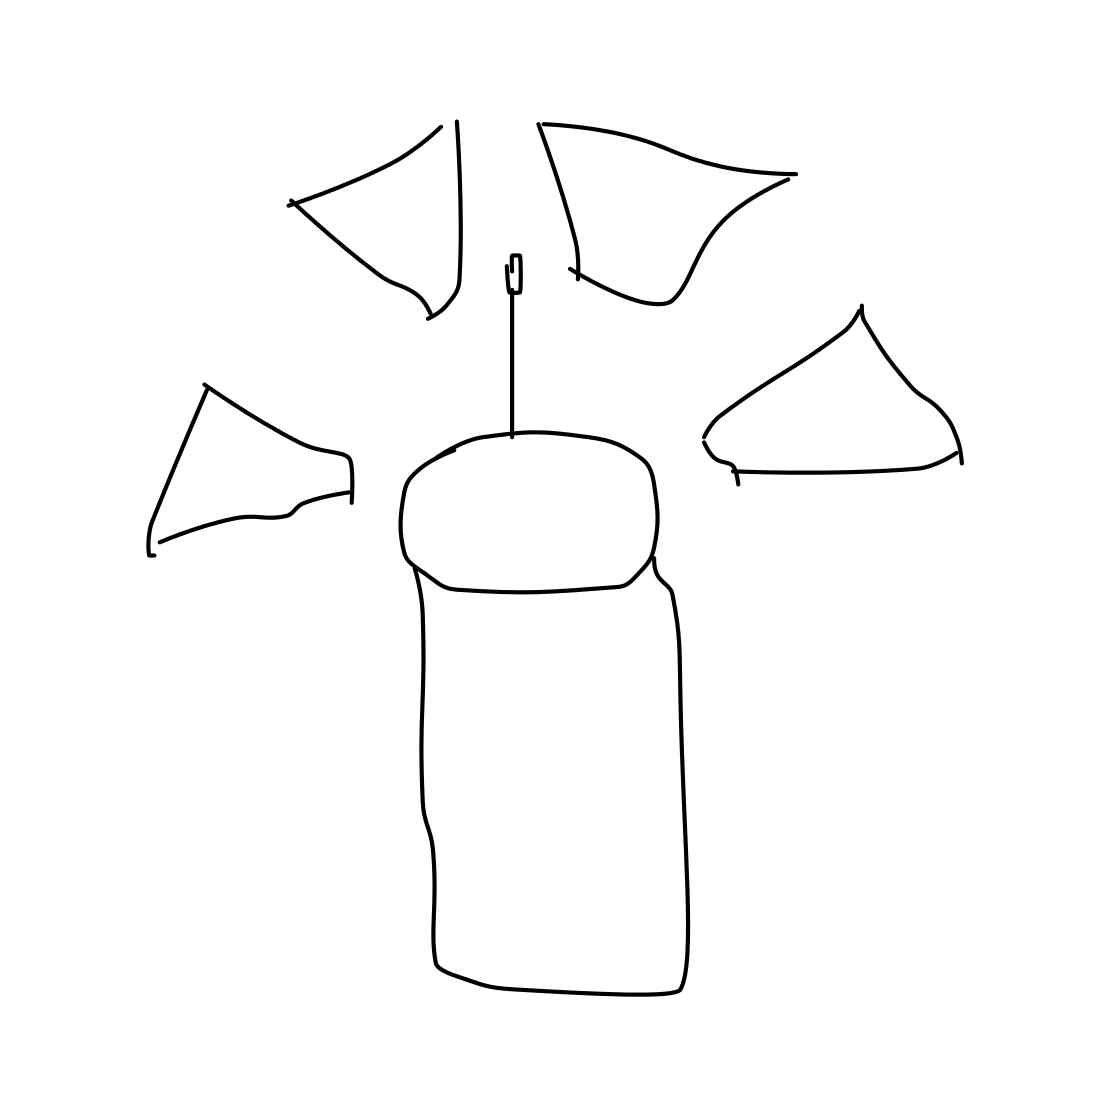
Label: satellite